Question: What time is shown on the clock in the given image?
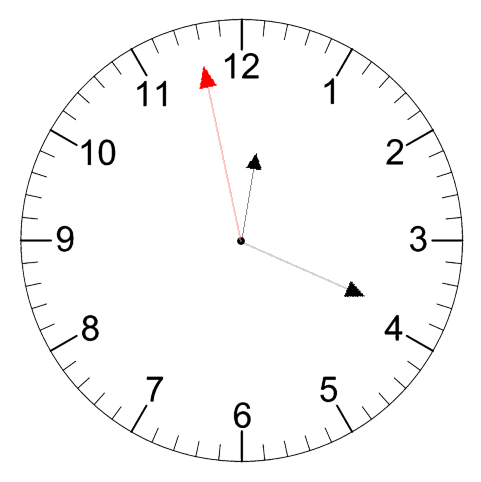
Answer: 12:18:58